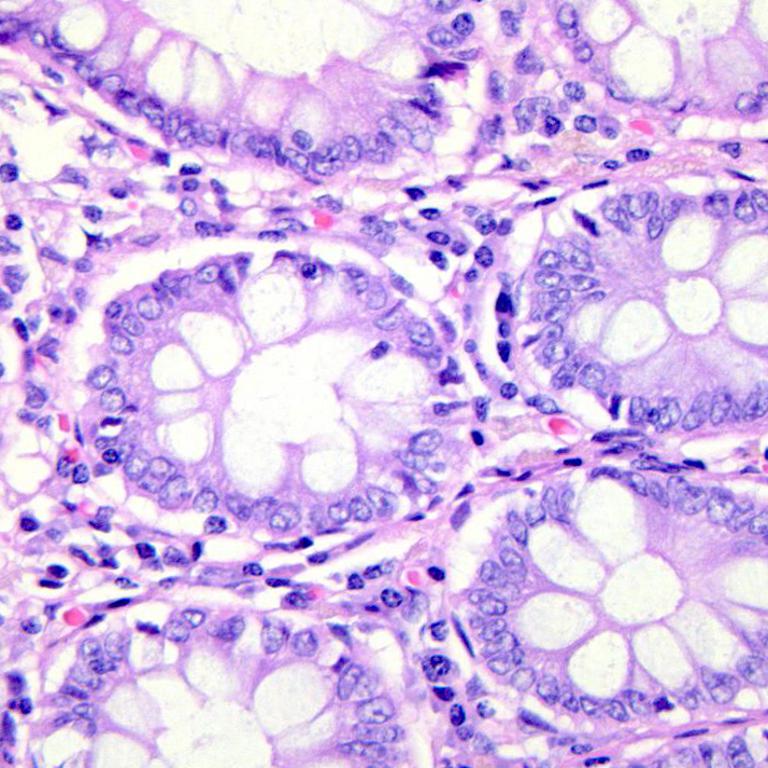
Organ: colon
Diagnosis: benign